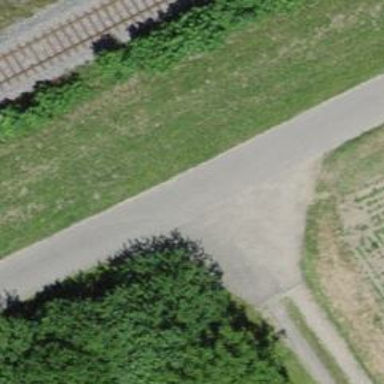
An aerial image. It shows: Unclassified road.